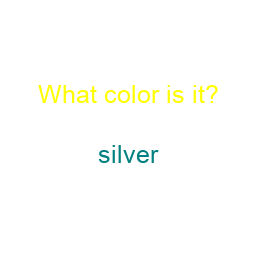
Color: teal
Color name shown: silver
Background color: white
Question text color: yellow